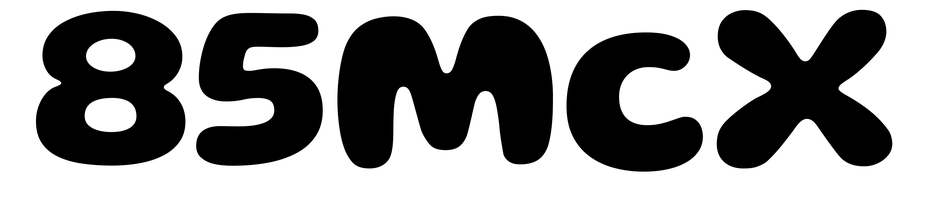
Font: Gluten_Bold